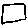
Label: square